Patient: sex F, age 74
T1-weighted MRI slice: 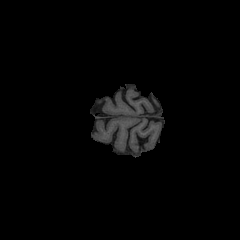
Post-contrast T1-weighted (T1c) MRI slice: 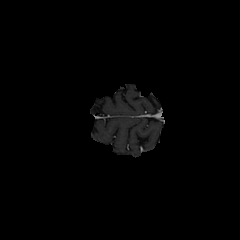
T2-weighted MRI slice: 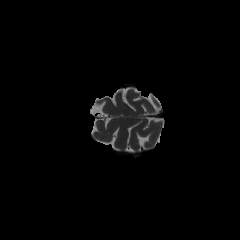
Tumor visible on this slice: no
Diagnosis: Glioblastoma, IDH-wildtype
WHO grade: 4